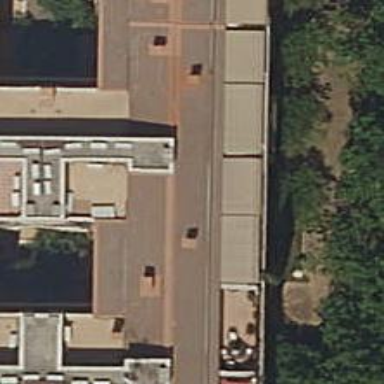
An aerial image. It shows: Clinic.